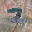
Label: 2